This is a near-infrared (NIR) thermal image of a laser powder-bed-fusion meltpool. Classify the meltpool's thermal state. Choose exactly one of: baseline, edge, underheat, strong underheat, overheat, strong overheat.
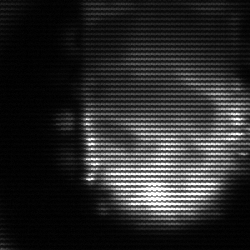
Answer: baseline